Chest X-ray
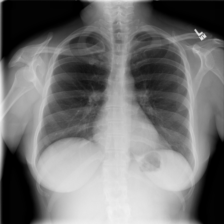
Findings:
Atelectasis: negative
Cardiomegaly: negative
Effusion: negative
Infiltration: negative
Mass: negative
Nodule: negative
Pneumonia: negative
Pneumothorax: negative
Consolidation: negative
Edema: negative
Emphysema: negative
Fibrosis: negative
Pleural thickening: negative
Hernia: negative